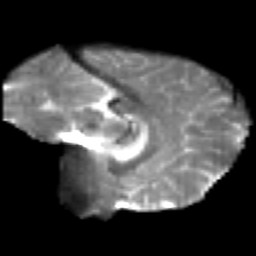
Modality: T2w
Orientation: sagittal
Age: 27
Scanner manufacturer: siemens
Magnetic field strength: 3 T
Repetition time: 2.2 s
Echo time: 0.084 s